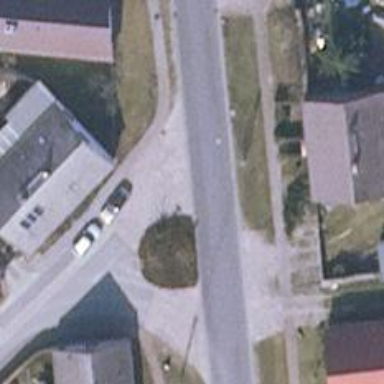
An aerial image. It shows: Residential road with sidewalk on the left side.